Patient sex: M
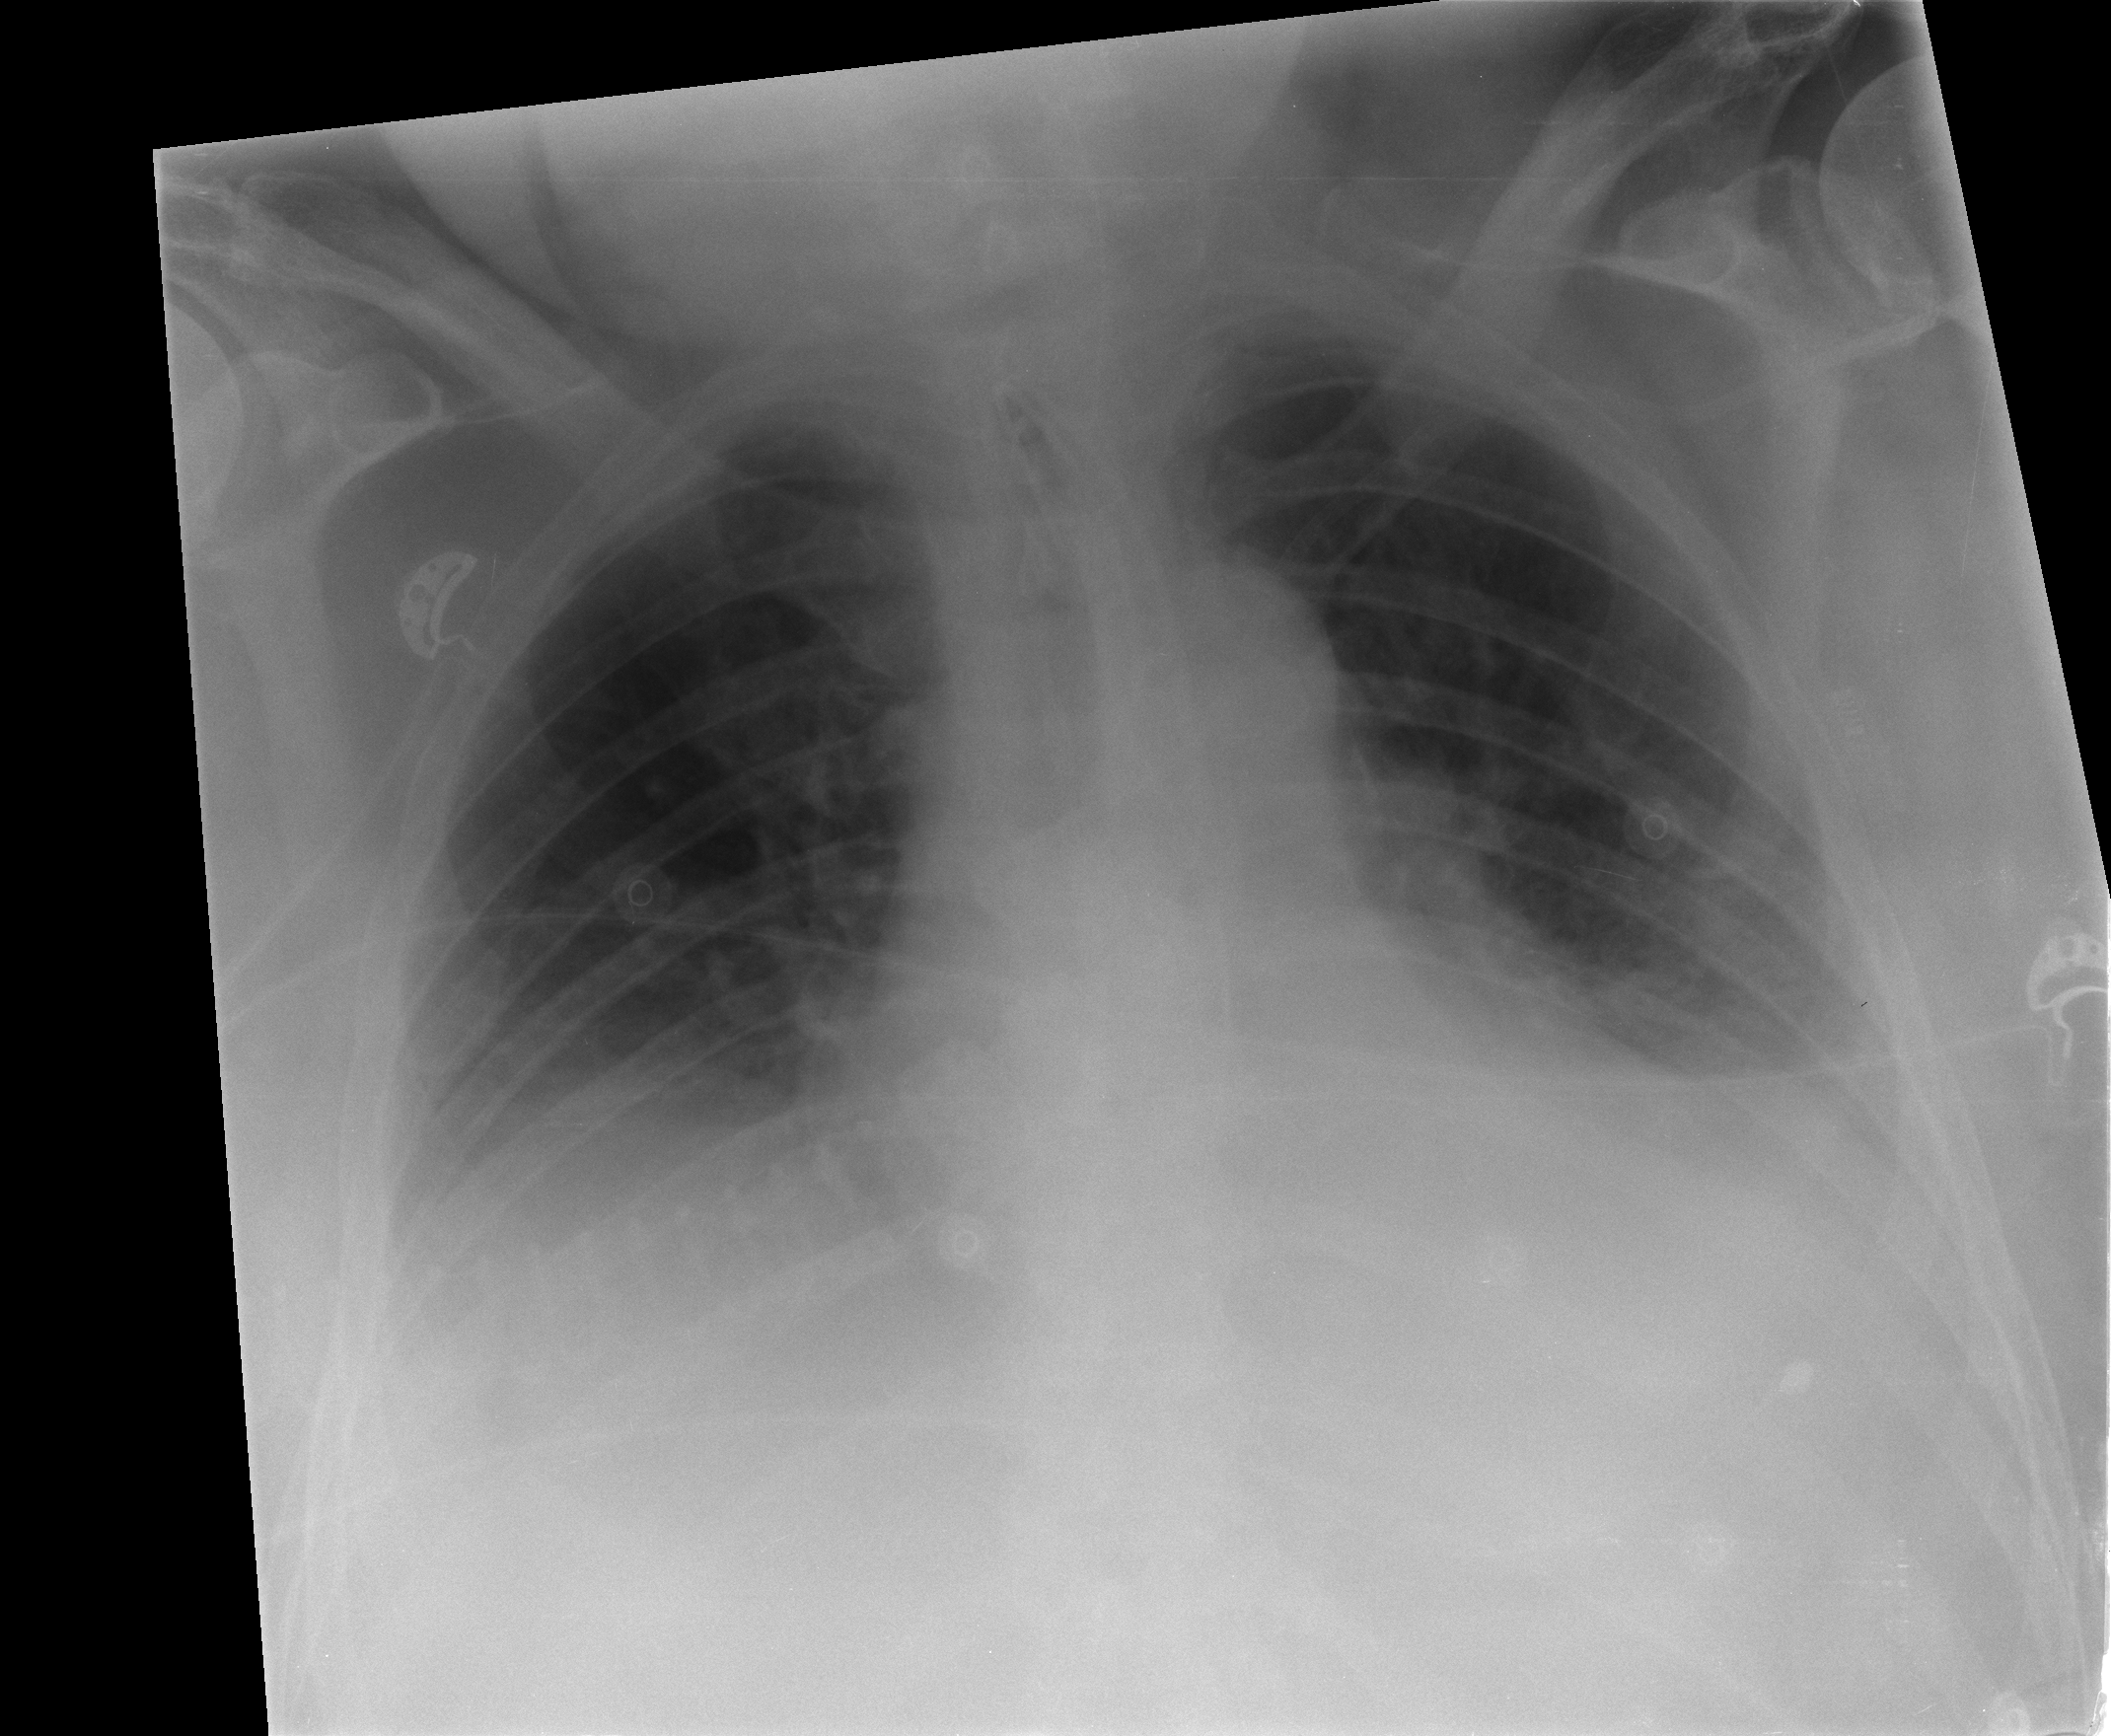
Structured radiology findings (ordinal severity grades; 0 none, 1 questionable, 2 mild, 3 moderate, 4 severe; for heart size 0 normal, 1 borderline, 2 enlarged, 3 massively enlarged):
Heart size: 1
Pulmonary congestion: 2
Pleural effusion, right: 2
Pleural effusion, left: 2
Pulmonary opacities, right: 0
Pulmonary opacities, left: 0
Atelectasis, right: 2
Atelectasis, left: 2